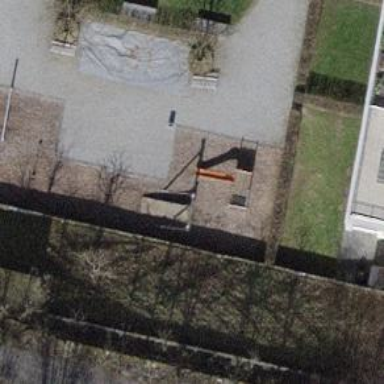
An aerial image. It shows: Playground with slide.